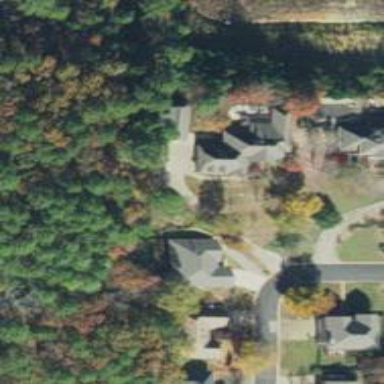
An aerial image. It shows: Driveway.